Aerial crown-view tile of a tropical tree (Barro Colorado Island, Panama), acquired 20240918:
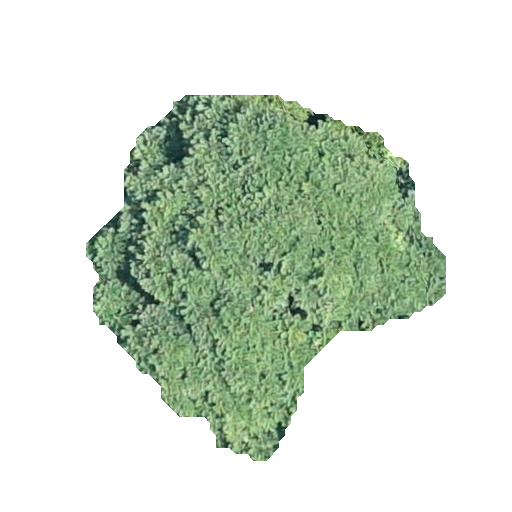
Species: Jacaranda copaia
GBIF accepted scientific name: Jacaranda copaia
Crown area: 129.44 m²